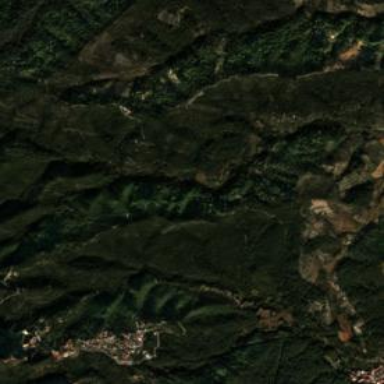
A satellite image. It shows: Natural ridge in the landscape.